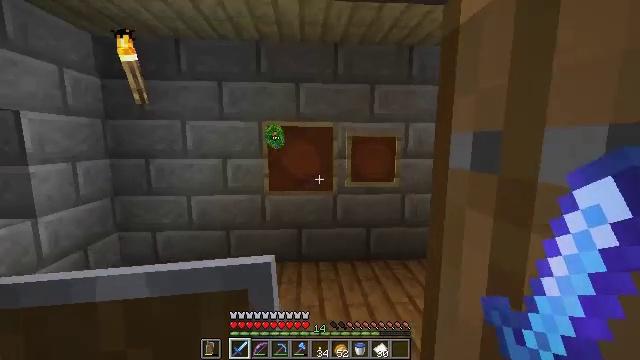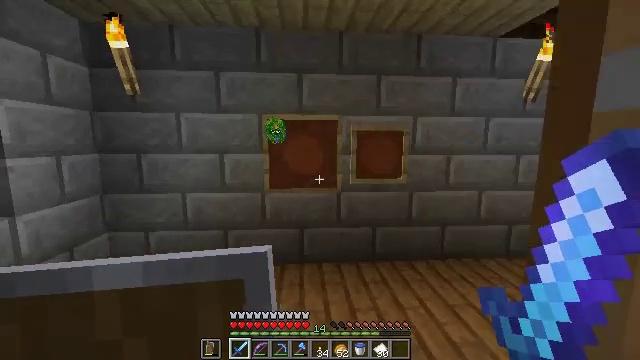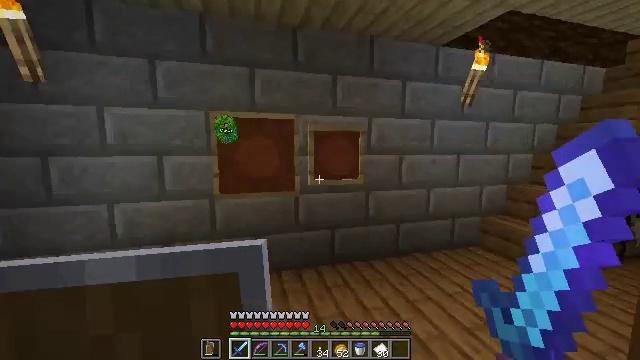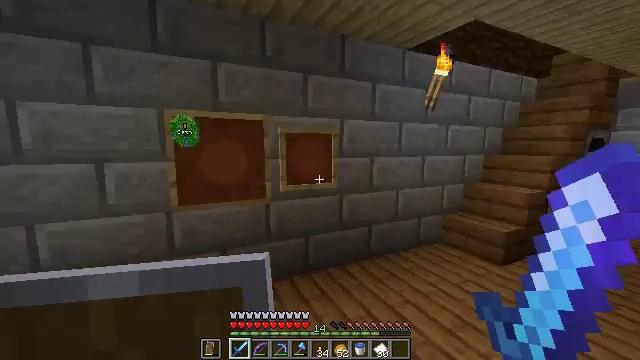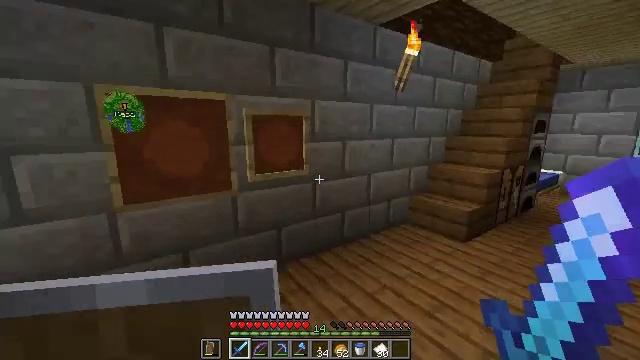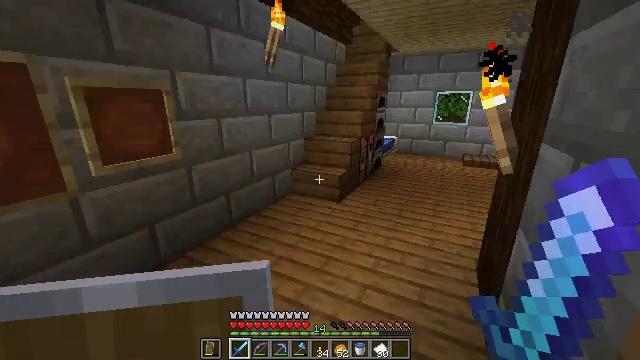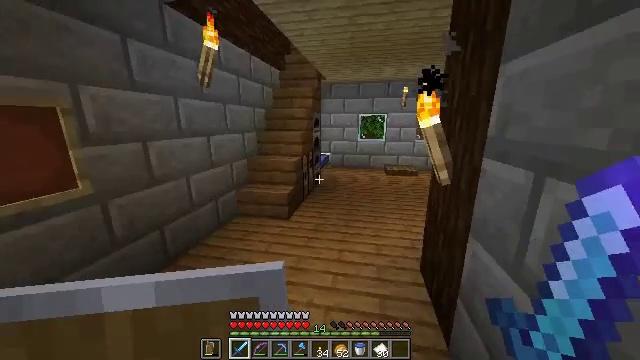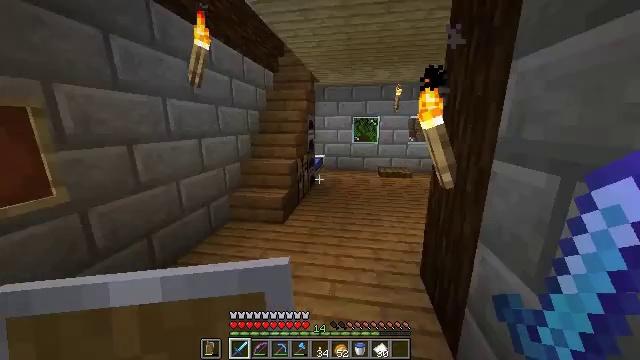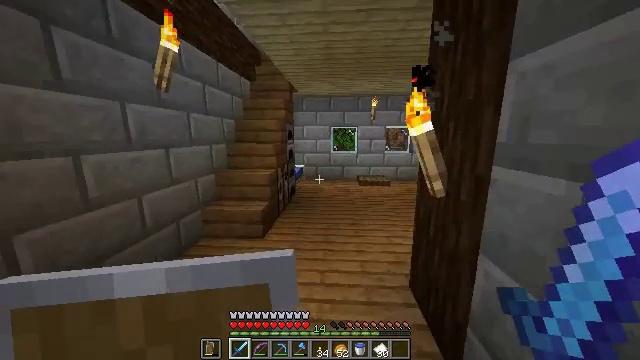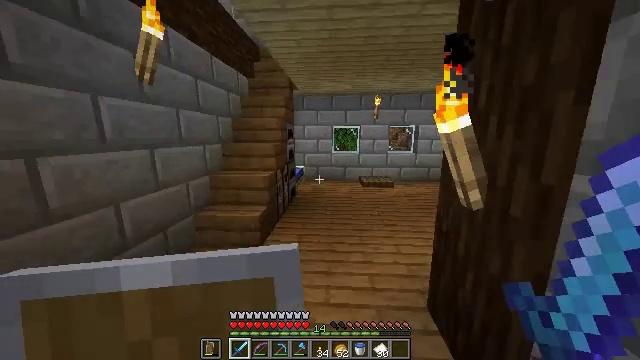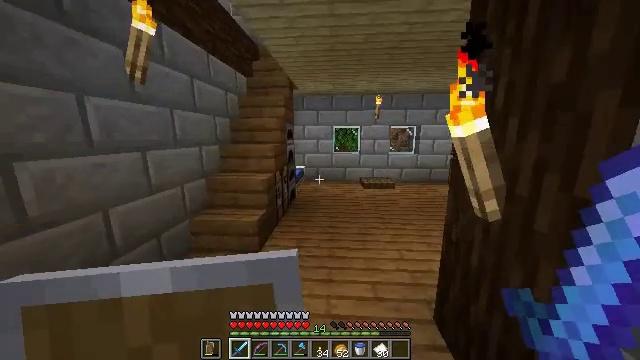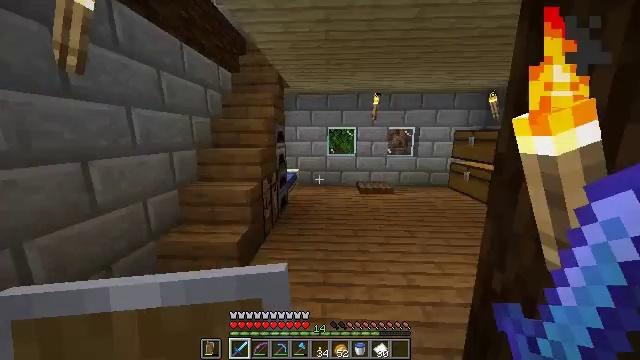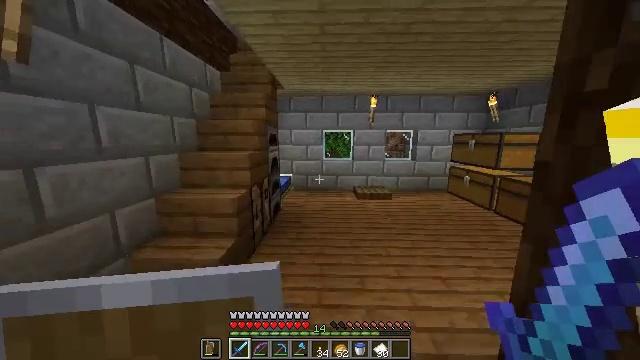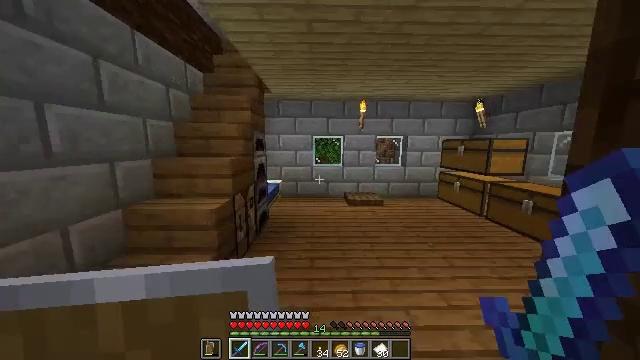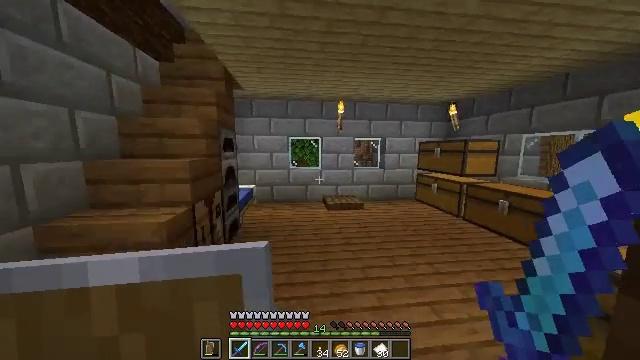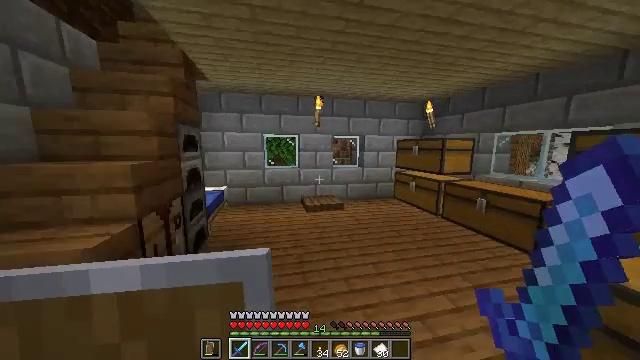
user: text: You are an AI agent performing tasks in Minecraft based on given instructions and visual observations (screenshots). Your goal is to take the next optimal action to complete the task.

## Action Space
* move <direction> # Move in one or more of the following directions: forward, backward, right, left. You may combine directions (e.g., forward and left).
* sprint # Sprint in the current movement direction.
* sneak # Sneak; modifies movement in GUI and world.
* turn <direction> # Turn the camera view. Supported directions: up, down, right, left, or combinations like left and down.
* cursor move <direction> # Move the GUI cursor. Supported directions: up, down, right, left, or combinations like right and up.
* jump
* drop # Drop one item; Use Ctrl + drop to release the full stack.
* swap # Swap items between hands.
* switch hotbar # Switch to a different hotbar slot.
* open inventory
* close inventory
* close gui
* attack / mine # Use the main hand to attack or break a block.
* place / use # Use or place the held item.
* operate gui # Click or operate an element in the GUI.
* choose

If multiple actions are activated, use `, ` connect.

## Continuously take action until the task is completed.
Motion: motion action
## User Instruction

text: Make a cauldron using iron and a crafting table.
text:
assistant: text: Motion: move forward and move left
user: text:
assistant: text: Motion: move forward and move left, turn right
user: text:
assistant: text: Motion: move forward and move left, turn right
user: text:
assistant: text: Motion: move forward, sprint, turn right and down
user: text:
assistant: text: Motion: move forward, sprint, turn right and down
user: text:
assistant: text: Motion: move forward, turn right and up
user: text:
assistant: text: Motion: move forward, turn right
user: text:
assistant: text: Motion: move forward, turn right and up
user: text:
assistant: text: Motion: move forward
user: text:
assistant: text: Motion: move forward
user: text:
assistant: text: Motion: move forward, turn right
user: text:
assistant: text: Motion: move forward, turn right
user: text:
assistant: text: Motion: move forward, turn right and up
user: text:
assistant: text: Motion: move forward, sprint, turn right
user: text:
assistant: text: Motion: move forward, sprint, turn right
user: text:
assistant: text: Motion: move forward, sprint, turn right
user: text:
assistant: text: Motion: move forward, turn right
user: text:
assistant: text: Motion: move forward, turn right
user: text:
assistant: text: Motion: move forward
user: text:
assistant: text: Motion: move forward
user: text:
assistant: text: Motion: move forward, turn right
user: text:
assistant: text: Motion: move forward, turn right
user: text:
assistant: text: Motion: move forward
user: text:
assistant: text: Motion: move forward, turn right and down
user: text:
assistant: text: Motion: move forward, turn right and down
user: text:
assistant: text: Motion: move forward, turn right and down
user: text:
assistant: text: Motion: move forward, turn right and down
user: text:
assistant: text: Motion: move forward
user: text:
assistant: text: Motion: move forward, turn right and down, use / place
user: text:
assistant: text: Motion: turn down, use / place